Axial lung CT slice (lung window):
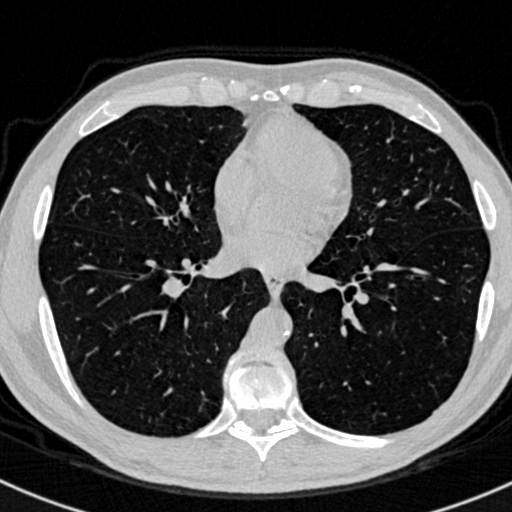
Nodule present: no